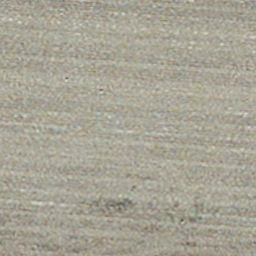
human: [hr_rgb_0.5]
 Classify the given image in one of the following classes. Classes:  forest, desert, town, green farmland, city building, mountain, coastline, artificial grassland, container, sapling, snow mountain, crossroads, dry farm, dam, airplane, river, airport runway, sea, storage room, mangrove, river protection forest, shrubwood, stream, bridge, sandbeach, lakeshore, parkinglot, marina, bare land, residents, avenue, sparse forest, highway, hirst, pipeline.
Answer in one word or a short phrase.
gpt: dry farm